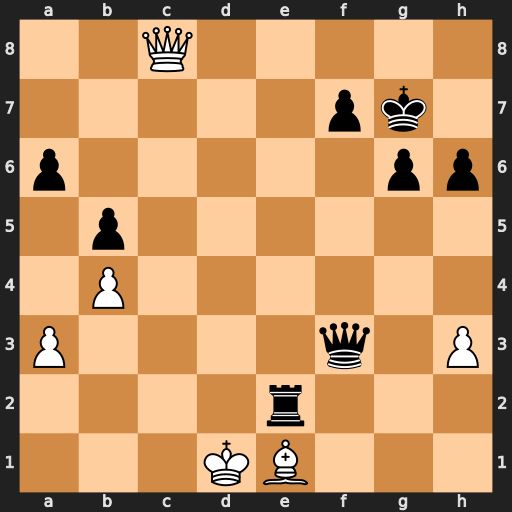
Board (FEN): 2Q5/5pk1/p5pp/1p6/1P6/P4q1P/4r3/3KB3
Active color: w
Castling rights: -
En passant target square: -
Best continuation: Qc3+ Qxc3 Bxc3+ Re5 Bxe5+